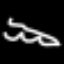
Label: squiggle